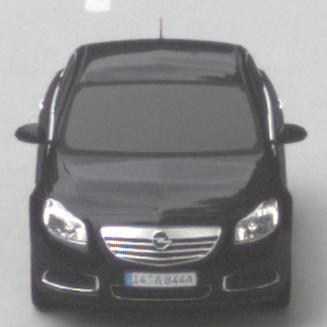
Make: Opel
Model: Insignia 1.6
Detailed model: Insignia (A) Notch Back
Model produced from: 2008/11
Model produced until: 2008/12
Doors: 4
Color: black
Road condition: dry road
Daytime: morning or afternoon
Contrast: low contrast